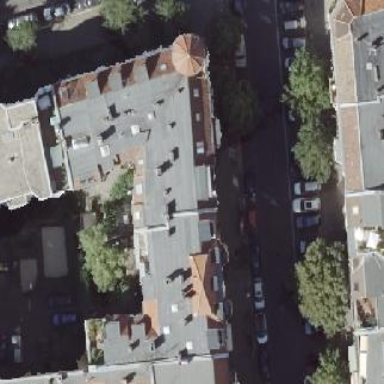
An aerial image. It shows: Residential building with unique double saltbox roof shape.